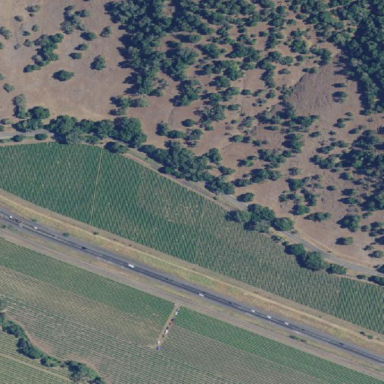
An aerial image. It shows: Vineyard with grape crops.